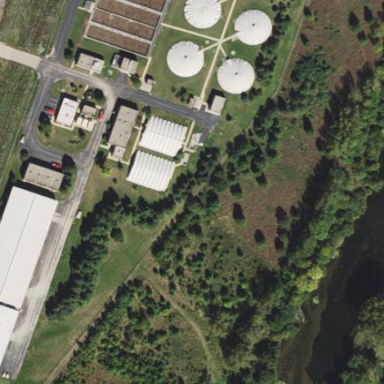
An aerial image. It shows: View of wastewater plant.